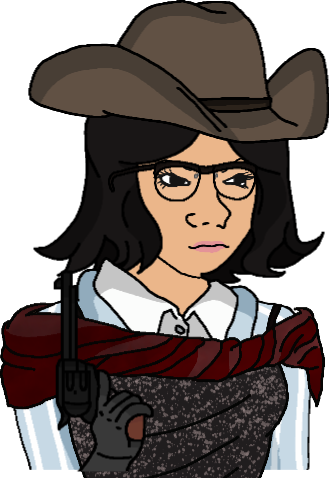
Label: 5_Trad_Wife